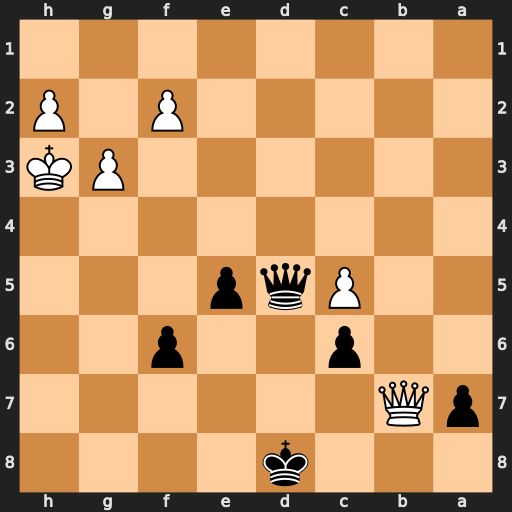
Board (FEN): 3k4/pQ6/2p2p2/2Pqp3/8/6PK/5P1P/8
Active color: b
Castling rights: -
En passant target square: -
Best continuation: Qd7+ Qxd7+ Kxd7 Kg4 a5